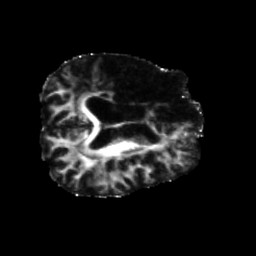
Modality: FA
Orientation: axial
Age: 64
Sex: male
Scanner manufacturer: siemens
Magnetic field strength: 3 T
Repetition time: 5.25 s
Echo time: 0.08 s